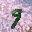
Label: 9